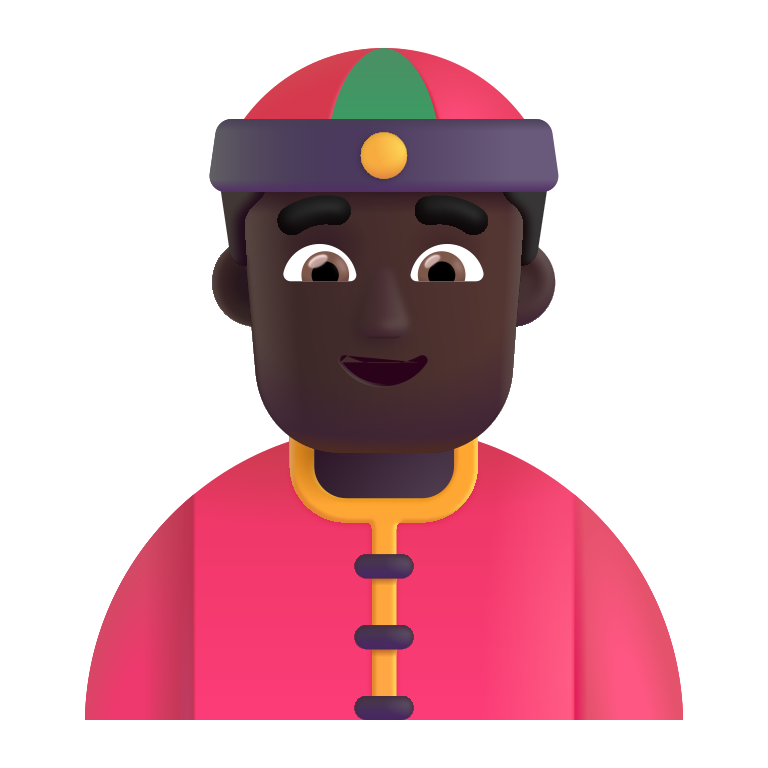
person with skullcap color dark